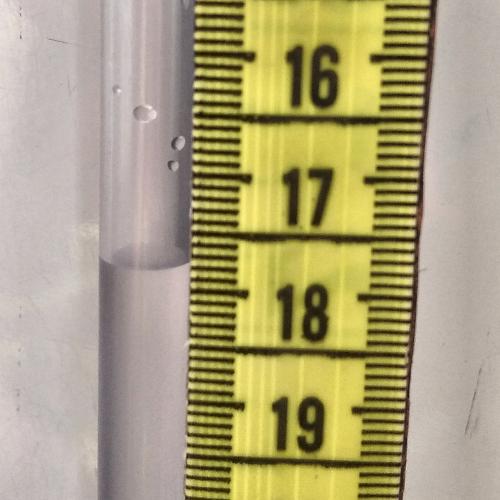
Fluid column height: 17.8 cm